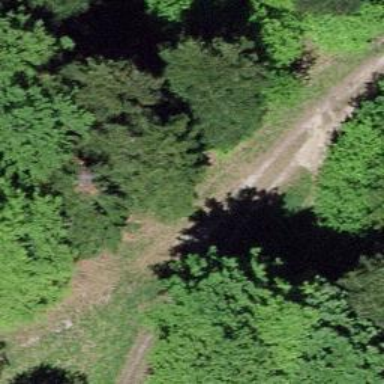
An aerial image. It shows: Track with grade2 tracktype.